Question: I'm trying to configure access to a Cosmos DB database that contains multiple containers. In our scenario we want different teams of users to have read and write permissions within specific containers only, if they were to attempt any access to another container then they should be denied.
I've been reading about role based access within Cosmos and it sounds exactly like what we need. So i'm trying to create custom roles for this but I'm getting confused by the different permissions available.
I can't embed images but the link below is the permissions i've found for containers within DocumentDB.
Link to permissions:

There's permissions such as Microsoft.DocumentDB/databaseAccounts/sqlDatabases/containers/write but it sounds like these are for the actual maintenance of containers themselves rather than the data within them. The set below that in the image mention the throughput of the container so that doesn't seem right either.
Previous material i'd seen mentioned that these roles were only available to create from something like PowerShell, however when I saw these within the portal I assumed that may have been outdated, but is that still the case?
Essentially, the setup I want is:
- -
Also, as another quick side question. Are permissions additive? So can I create this role just for this purpose of accessing that container and then add it onto another more generic role, or would I need to include basic permissions that you would find in something like the Cosmos DB Account Reader Role?
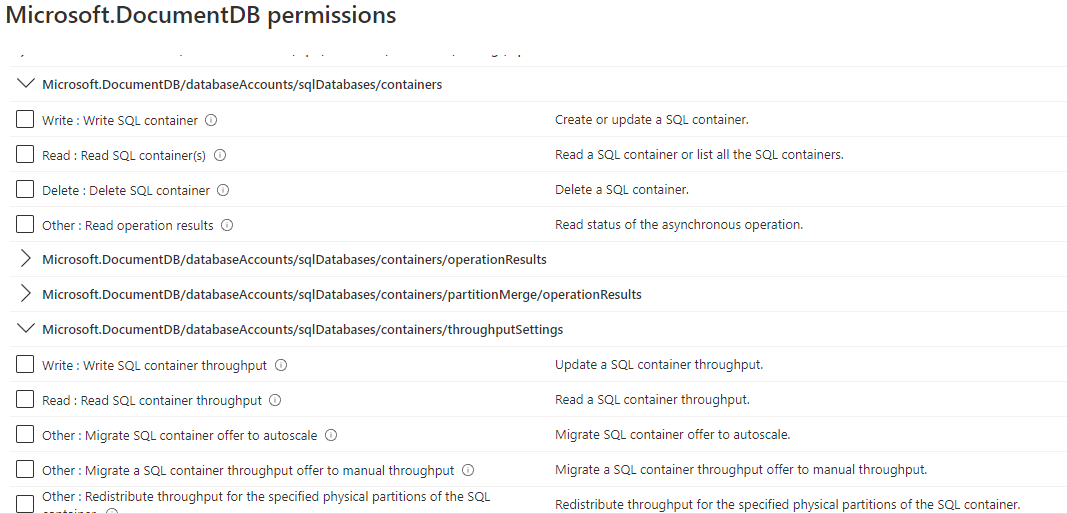
Answer: The permissions you have are for management operations on Cosmos DB resources. The permissions you are looking for are these which are documented at <URL>
<URL>
First step is to create a role definition for each container. You can use the <URL> such as Cosmos DB Built-in Data Contributor, or if you want to limit to discreet actions, you can build a custom role definition using az cli, PowerShell or ARM/Bicep.
Once you have your role definitions, you can then <URL> for each container to any service principal within your AAD tenant.
Last step is to <URL>. This is available for our .NET, Java, Python and JS SDK's. You will need to ensure you are using the correct version of our SDK's so best to upgrade if using older versions. To authenticate via AAD you need to create a client secret credential. The token from which, is what is passed to the Cosmos client when creating a new instance.
Lastly, you will want to use a custom query string when you want to access your data via the Cosmos Data Explorer. You may also want to restrict access to your data to only via AAD. To do this you will need to deploy an ARM template to your account (be sure to do a GET first so you don't accidentally destroy your resources). Then add '"disableLocalAuth": true' to the properties of the databaseAccount resource.